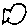
Label: fish